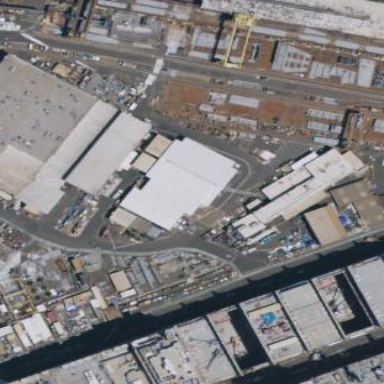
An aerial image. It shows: Industrial building.